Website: apple
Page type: billing-address
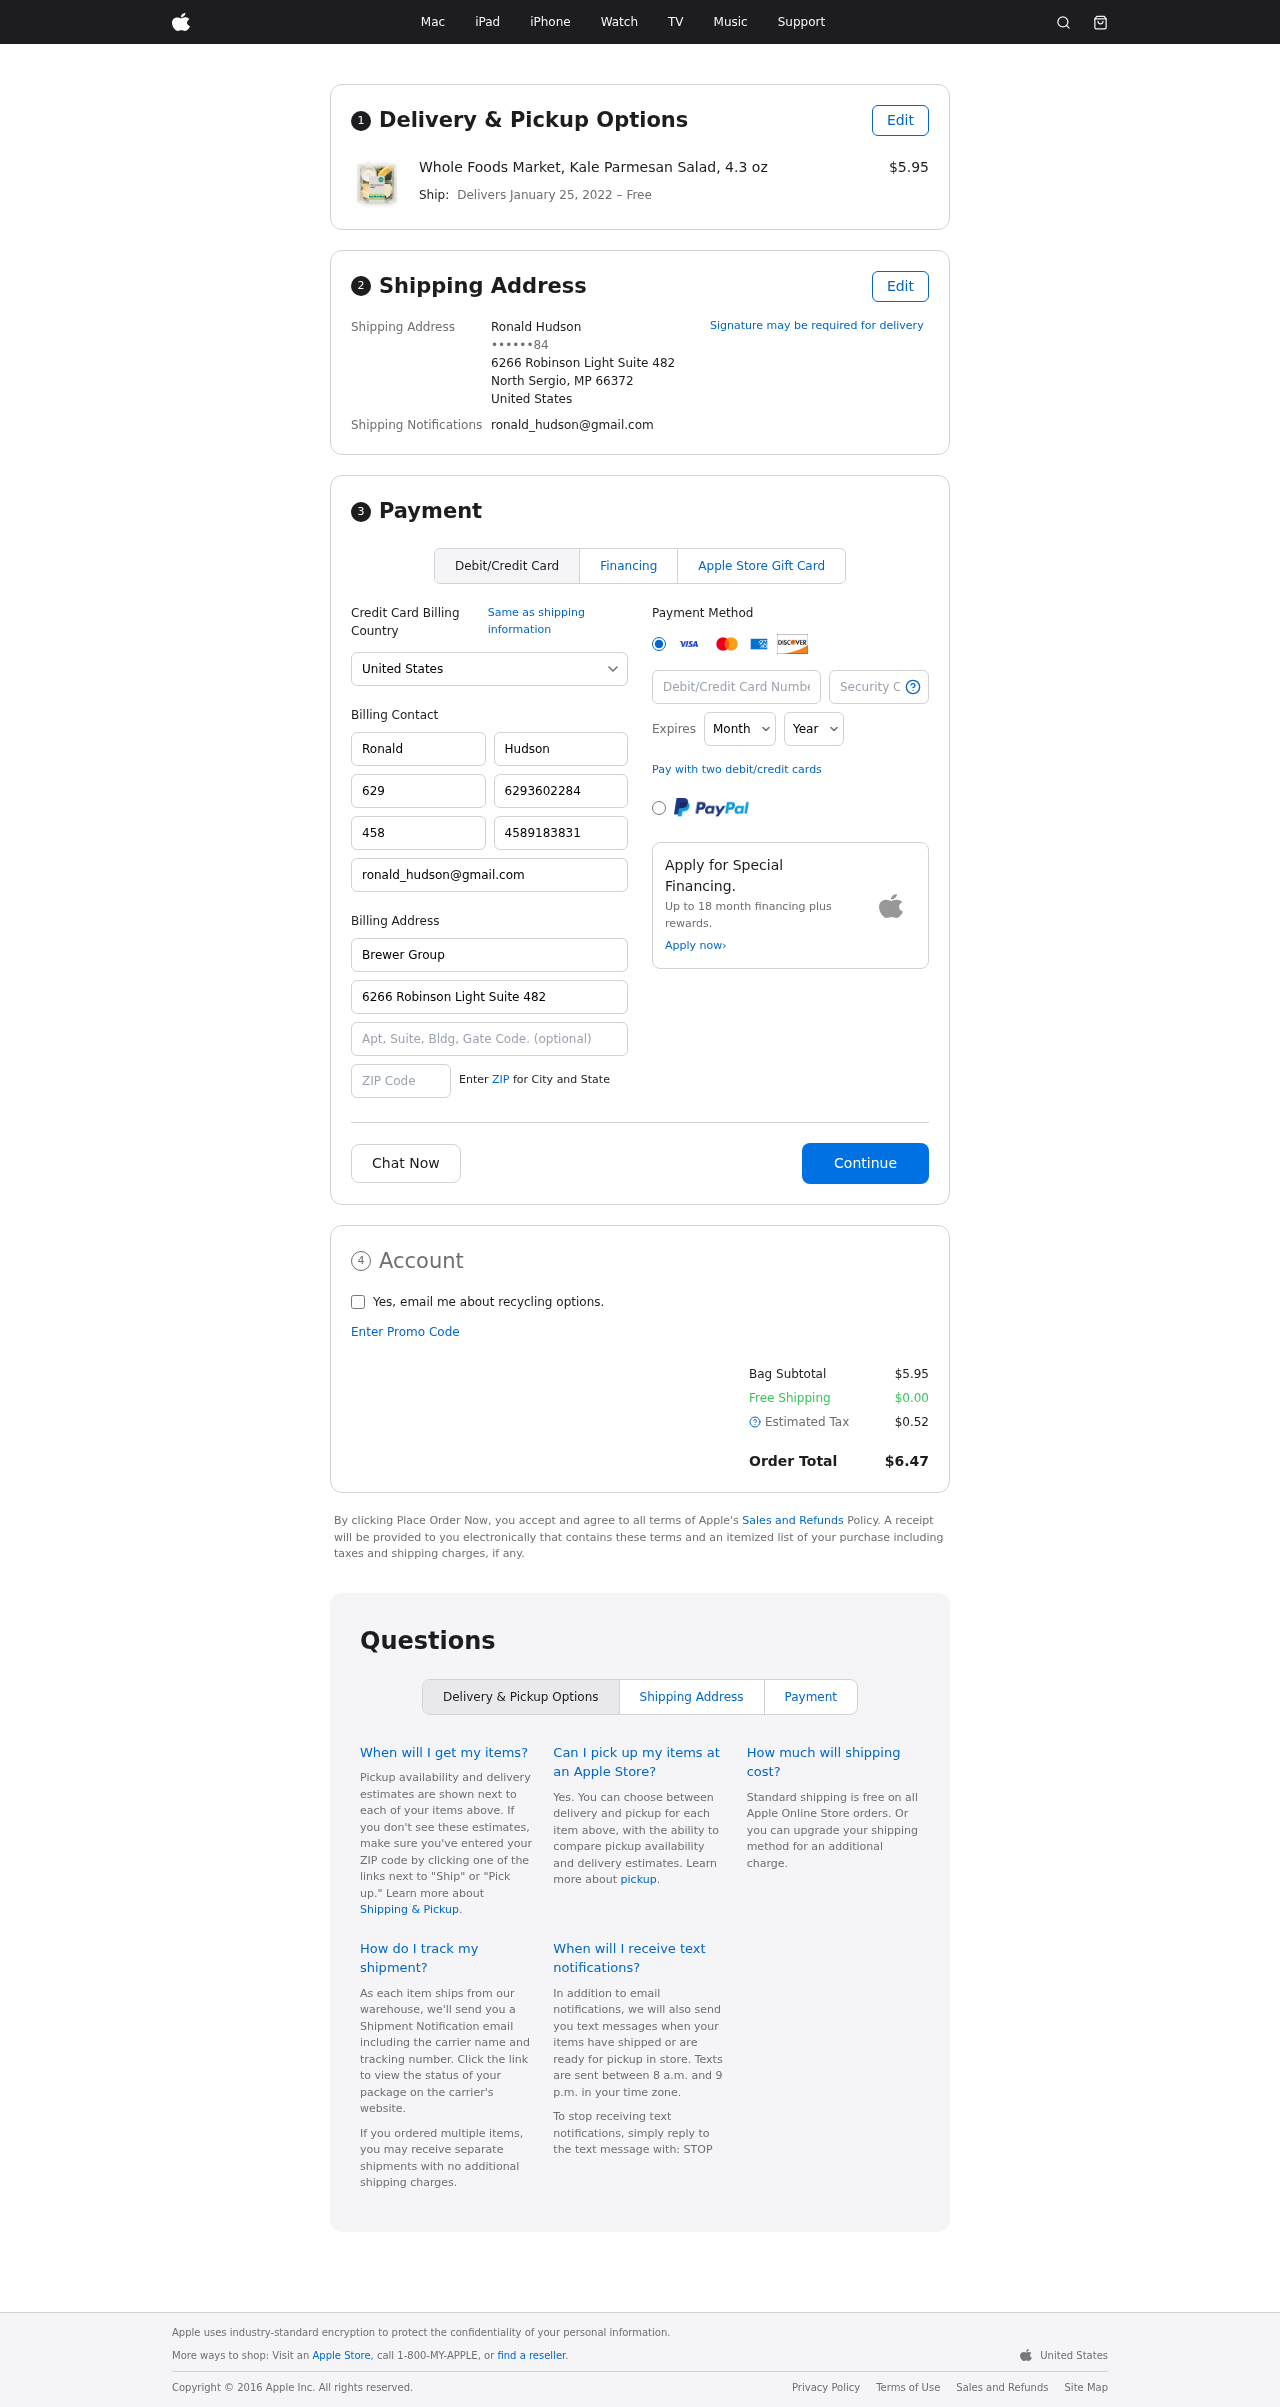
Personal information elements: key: PII_CARD_CVV
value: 104
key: PII_CARD_EXPIRY_MONTH
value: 01
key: PII_CARD_EXPIRY_YEAR
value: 30
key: PII_CARD_NUMBER
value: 6011 5585 1506 1381
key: PII_CITY_STATE_ZIP
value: North Sergio, MP 66372
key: PII_COUNTRY
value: United States
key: PII_EMAIL
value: ronald_hudson@gmail.com
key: PII_FULLNAME
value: Ronald Hudson
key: PII_STREET
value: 6266 Robinson Light Suite 482
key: PII_PHONE_MASKED
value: ••••••84
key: PII_BILLING_FIRSTNAME
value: Ronald
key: PII_BILLING_LASTNAME
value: Hudson
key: PII_BILLING_PHONE_AREA
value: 629
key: PII_BILLING_PHONE
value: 6293602284
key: PII_BILLING_PHONE_ALT_AREA
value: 458
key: PII_BILLING_PHONE_ALT
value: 4589183831
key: PII_BILLING_EMAIL
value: ronald_hudson@gmail.com
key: PII_BILLING_COMPANY
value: Brewer Group
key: PII_BILLING_STREET
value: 6266 Robinson Light Suite 482
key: PII_BILLING_POSTCODE
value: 66372
Product elements: key: PRODUCT1_NAME
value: Whole Foods Market, Kale Parmesan Salad, 4.3 oz
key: PRODUCT1_PRICE
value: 5.95
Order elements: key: ORDER_DELIVERY_DATE
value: January 25, 2022
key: ORDER_SUBTOTAL
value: $5.95
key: ORDER_SHIPPING_COST
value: $0.00
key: ORDER_TAX
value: $0.52
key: ORDER_TOTAL
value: $6.47